Brain MRI, t1w sequence, axial 2D slice.
Patient: age 42, sex F, weight 95 kg, height 1.95 m
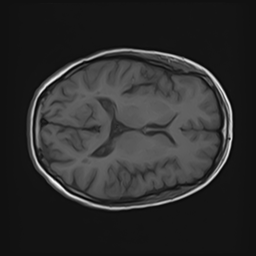